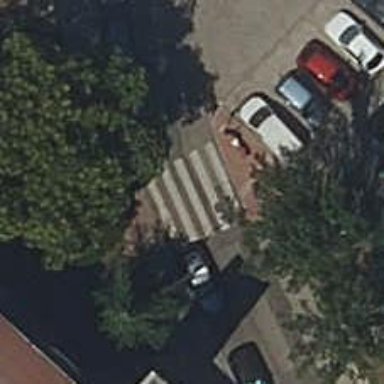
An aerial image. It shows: Marked road crossing.